Question: I have been using netbeans GUI editor for some time now to design a Front-end GUI for an application I am designing, it is based on using a CardLayout and the image below should be displaying a simple login screen. However after I made some changes (i added a new panel) the whole thing has gone nuts! The image is skewed off the centre and half of the screen simply does not render. Any suggestions on causes of this or any fixes for it would be appreciated!
Feel free to ask for any additional info!

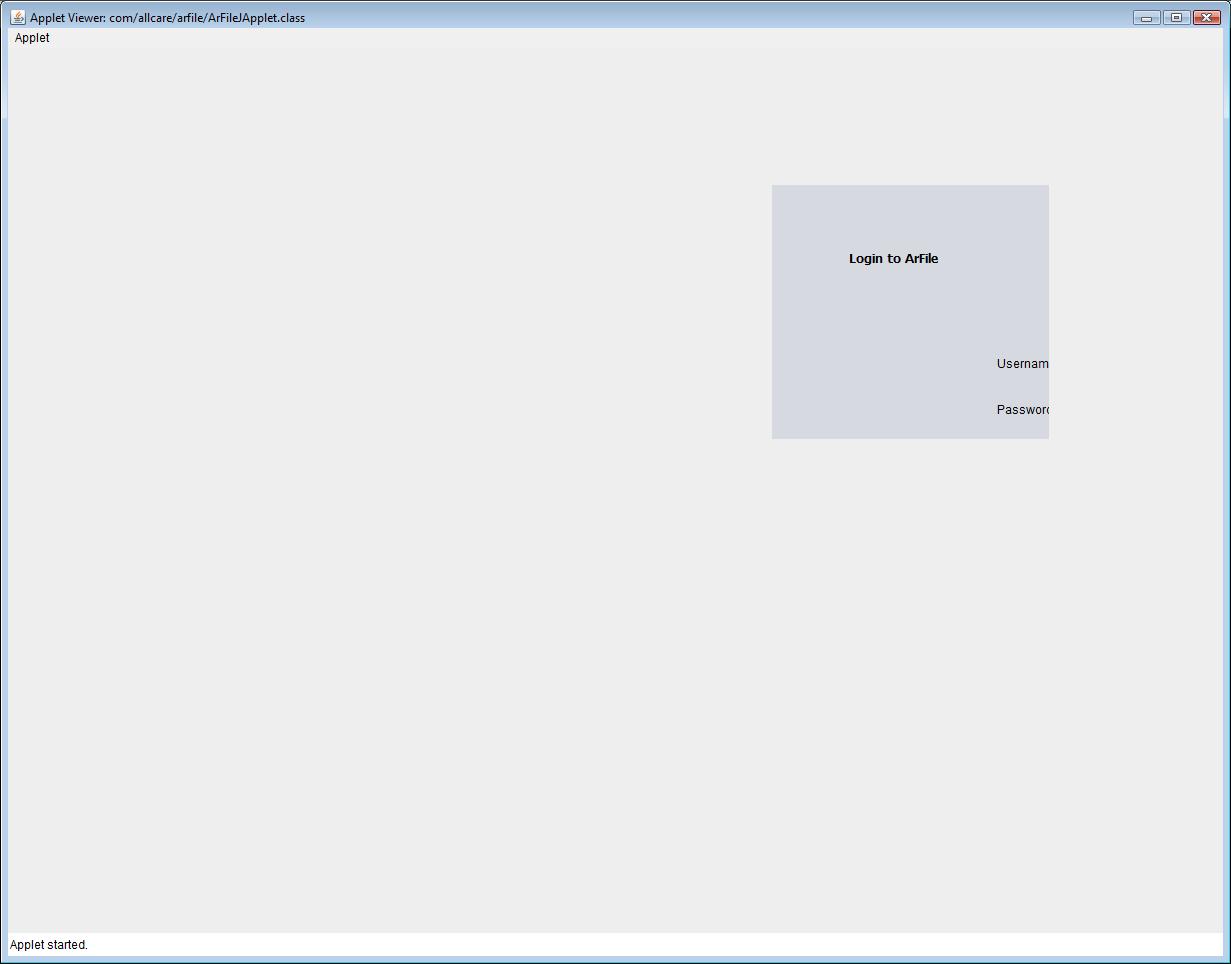
Answer: What caused this issue was that for some unknown reason netbeans decided to change a parameter for my main frame messing up its default sizing which resulted in the image above. The parameter is found when clicking on the mainPanel (that is the parent of all the cards for the cardlayout i was using), in the properties tab > layout > horizontal size & vertical size had been changed from "default" to numerical values. These were properties that I had never touched before, but had now changed.
Resetting the value to "default" solved the issue, just one of those weird things i guess